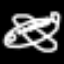
Label: airplane